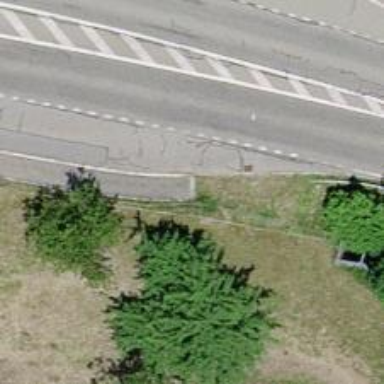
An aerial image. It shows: Bus stop with platform for public transport.